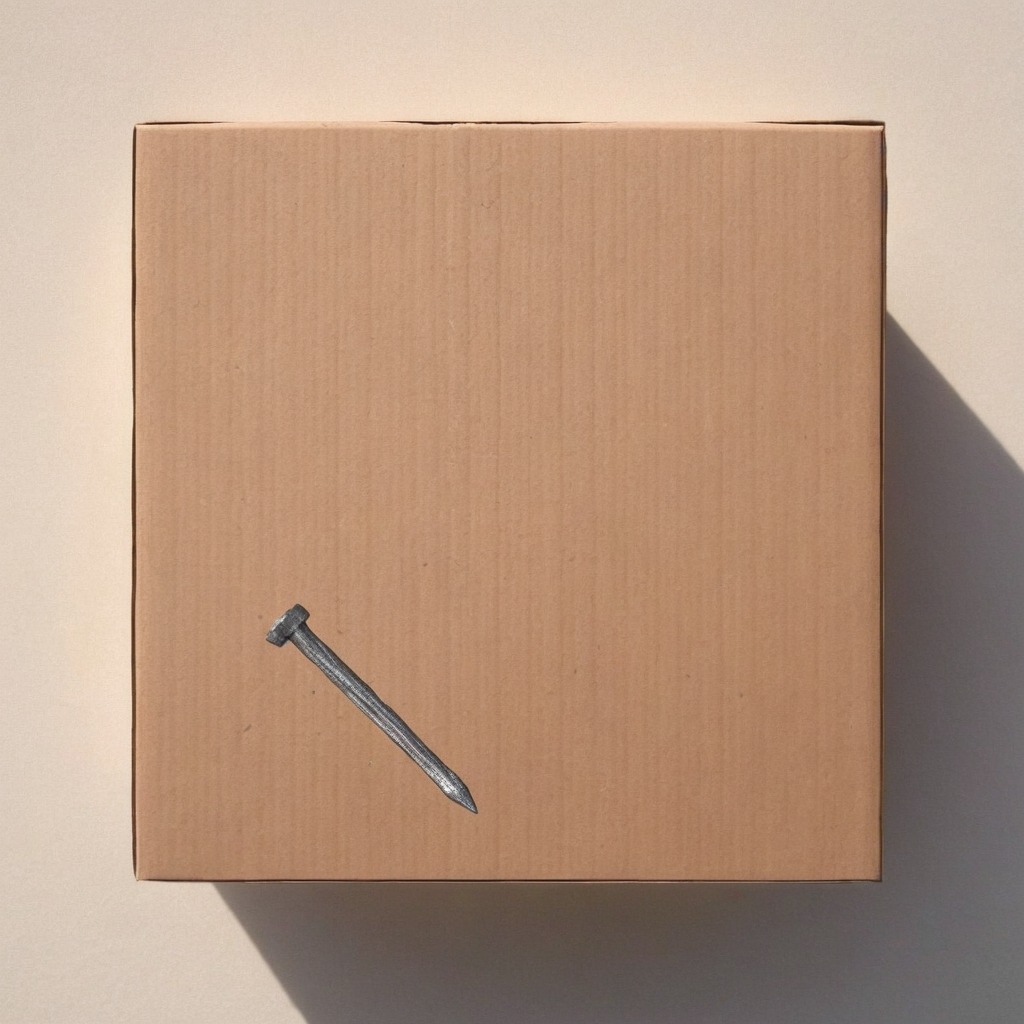
An iron nail is lying on the clean dry cardboard box surface in an outdoor workshop during daytime bright natural light soft shadows slightly creased but